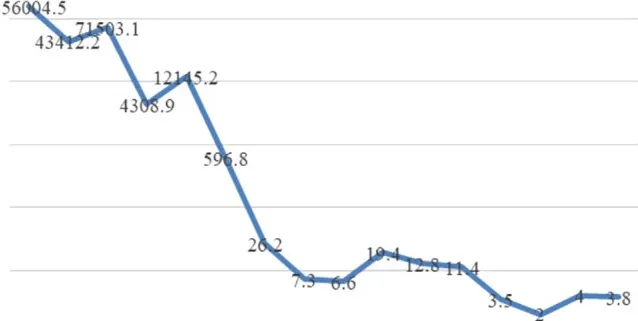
Serum beta-hCG level returned to the normal range after eight cycles of chemotherapy.
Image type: chart (chart)